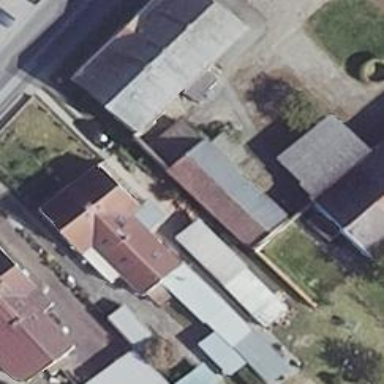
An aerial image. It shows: Shed building.